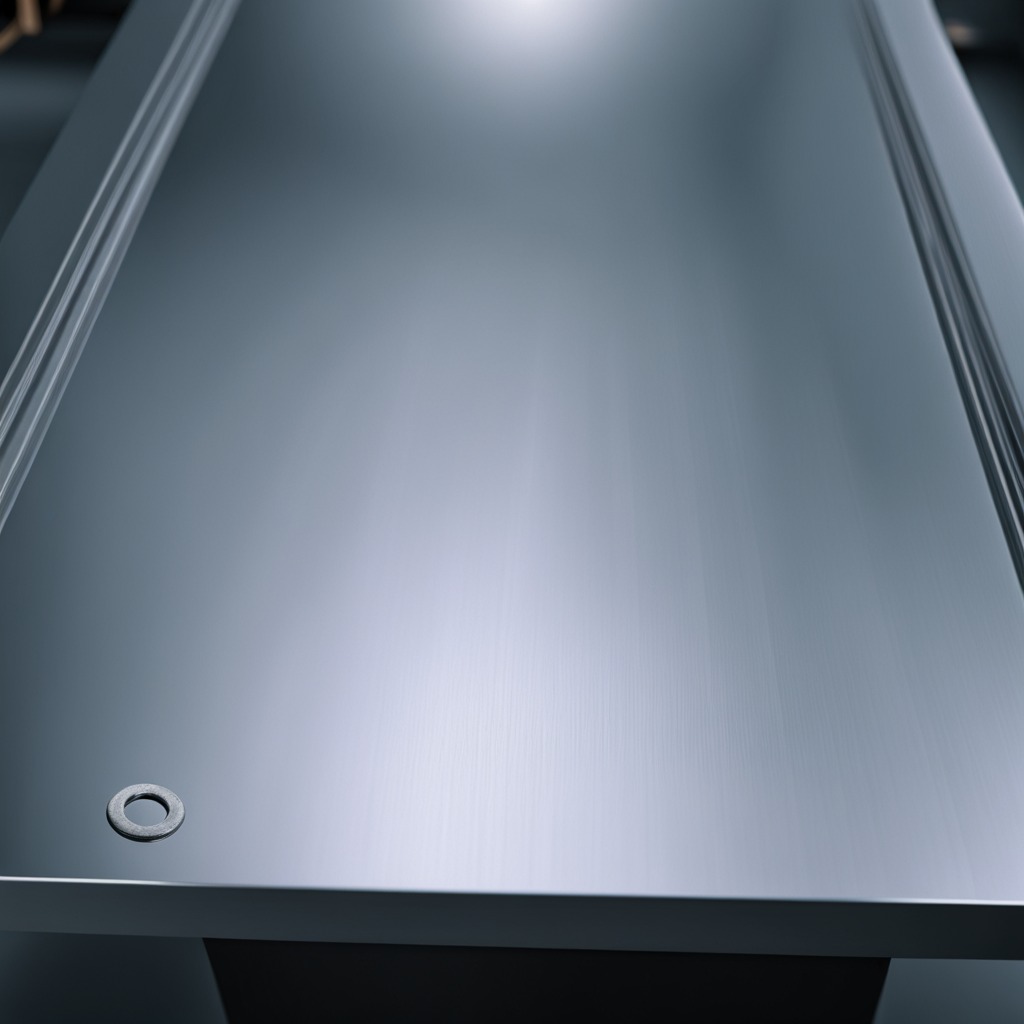
A flat metal washer is lying on a metal table in a machine shop under fluorescent lights.